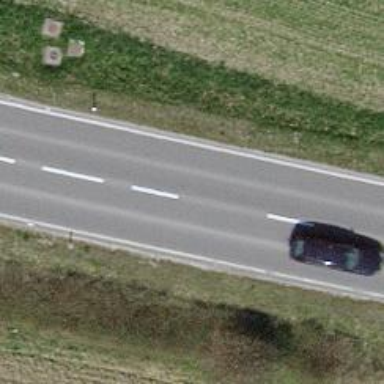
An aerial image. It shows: Secondary road.